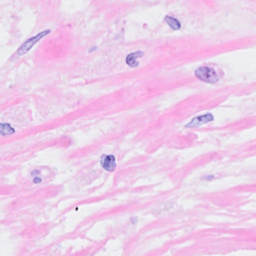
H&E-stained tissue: Breast